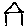
Label: house